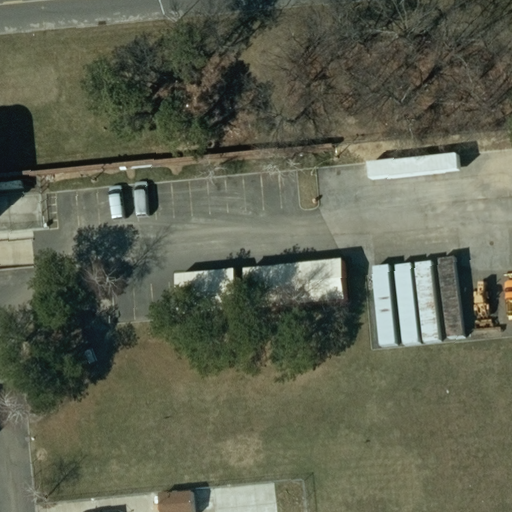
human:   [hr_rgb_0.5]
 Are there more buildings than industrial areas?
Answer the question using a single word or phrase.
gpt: no

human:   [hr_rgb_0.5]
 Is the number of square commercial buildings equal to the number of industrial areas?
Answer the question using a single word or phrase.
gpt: no

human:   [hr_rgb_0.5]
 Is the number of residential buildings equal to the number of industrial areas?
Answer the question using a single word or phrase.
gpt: no

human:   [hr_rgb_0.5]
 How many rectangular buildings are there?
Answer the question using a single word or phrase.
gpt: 1

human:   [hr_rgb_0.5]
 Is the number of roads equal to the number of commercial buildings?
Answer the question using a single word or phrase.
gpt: no

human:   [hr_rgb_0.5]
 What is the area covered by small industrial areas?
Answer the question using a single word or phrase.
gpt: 0m2

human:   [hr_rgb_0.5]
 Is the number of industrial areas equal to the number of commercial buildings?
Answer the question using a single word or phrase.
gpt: no

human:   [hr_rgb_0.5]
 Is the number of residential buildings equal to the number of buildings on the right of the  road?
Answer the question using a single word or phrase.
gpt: yes

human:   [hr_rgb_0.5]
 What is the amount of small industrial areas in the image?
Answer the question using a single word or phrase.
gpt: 0

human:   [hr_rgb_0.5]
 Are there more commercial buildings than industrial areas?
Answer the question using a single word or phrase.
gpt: no

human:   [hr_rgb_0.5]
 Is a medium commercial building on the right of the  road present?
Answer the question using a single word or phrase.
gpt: no

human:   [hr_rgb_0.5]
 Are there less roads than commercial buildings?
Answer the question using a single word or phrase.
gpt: no

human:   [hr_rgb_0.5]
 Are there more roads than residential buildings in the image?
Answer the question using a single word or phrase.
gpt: yes

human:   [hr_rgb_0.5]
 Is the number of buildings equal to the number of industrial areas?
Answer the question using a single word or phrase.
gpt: yes

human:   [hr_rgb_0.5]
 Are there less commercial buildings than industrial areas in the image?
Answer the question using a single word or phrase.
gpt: yes

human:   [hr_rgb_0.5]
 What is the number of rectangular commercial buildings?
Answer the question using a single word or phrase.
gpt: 0

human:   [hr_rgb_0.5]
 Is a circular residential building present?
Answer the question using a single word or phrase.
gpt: no

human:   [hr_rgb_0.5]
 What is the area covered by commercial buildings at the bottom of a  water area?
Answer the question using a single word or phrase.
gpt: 0m2

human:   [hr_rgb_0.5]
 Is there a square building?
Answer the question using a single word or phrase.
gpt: no

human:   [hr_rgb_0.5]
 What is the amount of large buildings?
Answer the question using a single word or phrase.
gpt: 0

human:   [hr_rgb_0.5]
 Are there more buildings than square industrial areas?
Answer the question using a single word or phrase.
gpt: yes

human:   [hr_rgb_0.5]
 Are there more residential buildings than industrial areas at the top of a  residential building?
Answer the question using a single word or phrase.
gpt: no

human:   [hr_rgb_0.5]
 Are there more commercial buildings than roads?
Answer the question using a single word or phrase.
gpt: no

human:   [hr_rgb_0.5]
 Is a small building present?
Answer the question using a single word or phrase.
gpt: yes

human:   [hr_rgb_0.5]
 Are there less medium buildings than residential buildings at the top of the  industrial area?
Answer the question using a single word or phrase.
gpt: no

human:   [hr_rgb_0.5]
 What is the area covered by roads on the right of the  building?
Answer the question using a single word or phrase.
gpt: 0m2

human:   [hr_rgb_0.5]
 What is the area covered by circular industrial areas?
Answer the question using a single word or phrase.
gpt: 0m2

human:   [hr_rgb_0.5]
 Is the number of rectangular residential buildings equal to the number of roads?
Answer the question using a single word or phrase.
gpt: no

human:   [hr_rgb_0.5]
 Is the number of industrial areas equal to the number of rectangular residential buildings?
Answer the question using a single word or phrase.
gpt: no

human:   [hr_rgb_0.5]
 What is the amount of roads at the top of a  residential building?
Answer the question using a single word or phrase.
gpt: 0

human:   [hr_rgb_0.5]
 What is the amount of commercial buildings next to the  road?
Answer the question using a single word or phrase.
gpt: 0

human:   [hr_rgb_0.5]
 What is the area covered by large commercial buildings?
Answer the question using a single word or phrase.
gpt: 0m2

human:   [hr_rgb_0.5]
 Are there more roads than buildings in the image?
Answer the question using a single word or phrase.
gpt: no

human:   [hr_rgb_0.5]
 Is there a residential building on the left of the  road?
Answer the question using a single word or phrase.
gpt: no

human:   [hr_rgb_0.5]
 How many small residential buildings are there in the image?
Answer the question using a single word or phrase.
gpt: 0

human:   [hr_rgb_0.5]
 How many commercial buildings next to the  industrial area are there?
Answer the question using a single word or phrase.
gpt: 0